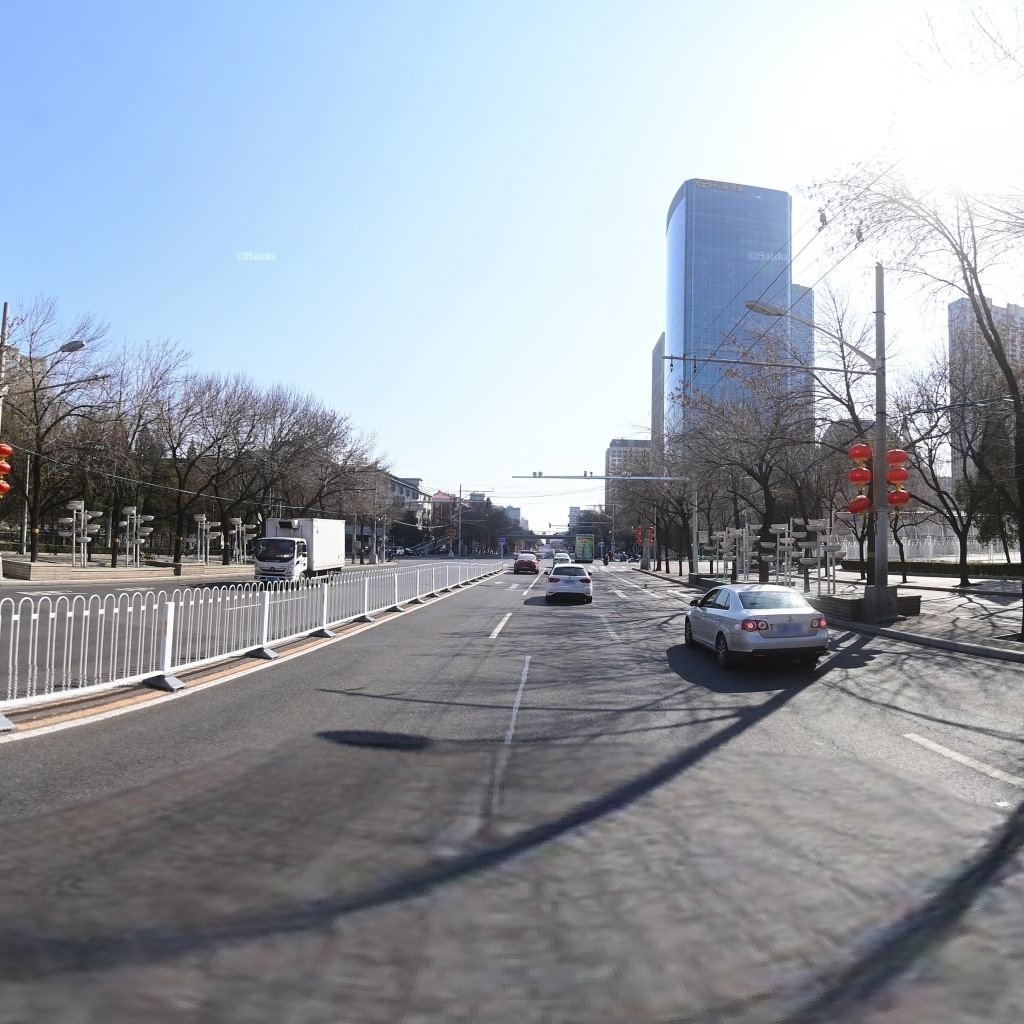
Region: Chaoyang
Road damage annotations: longitudinal patch, longitudinal crack, longitudinal crack